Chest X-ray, PA view. Patient: 64 years old, sex M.
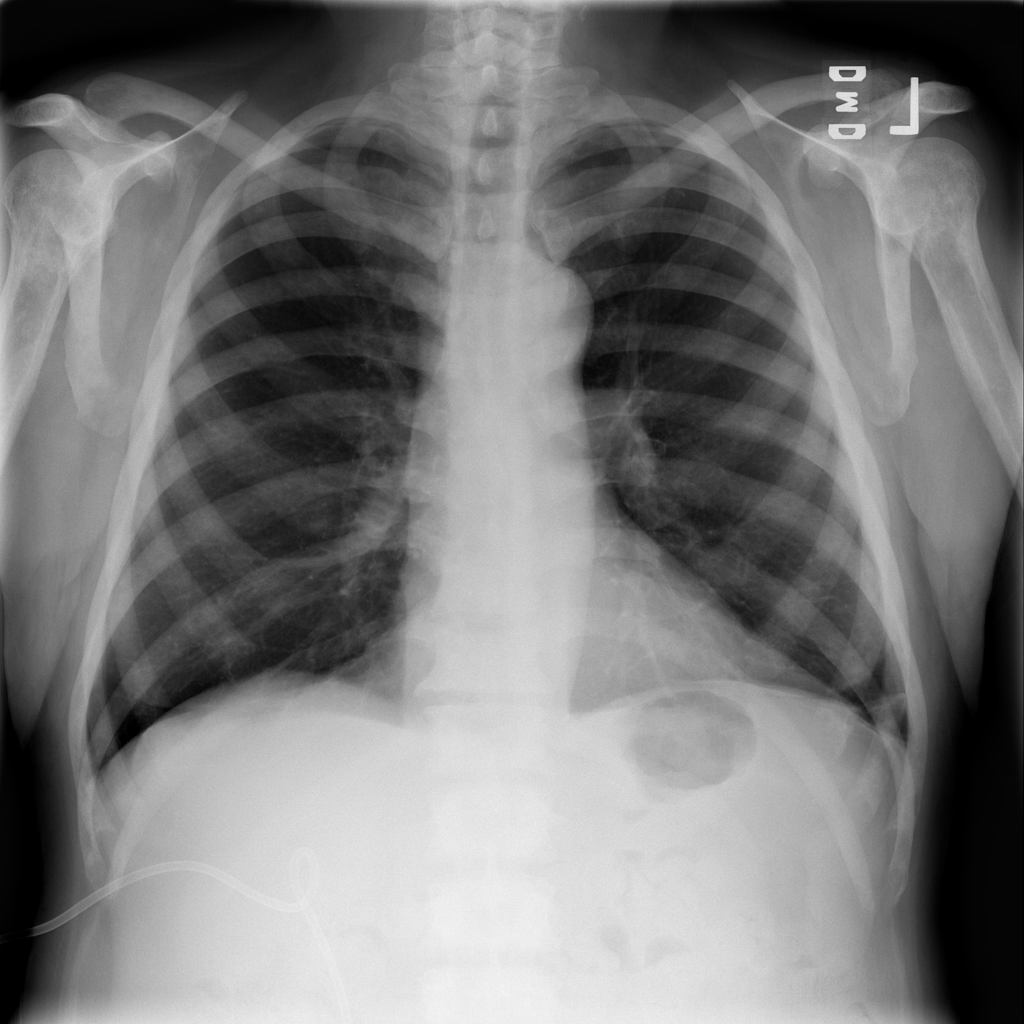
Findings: No Finding